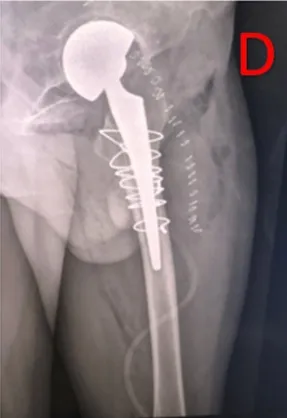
Radiographic assessment of case 1. D: Immediate postoperative hip X-ray, profile view.
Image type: radiology (x_ray)